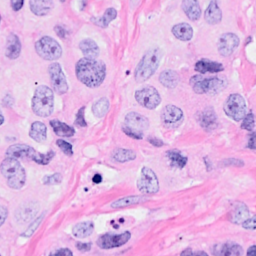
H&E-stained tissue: Breast